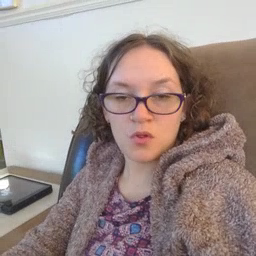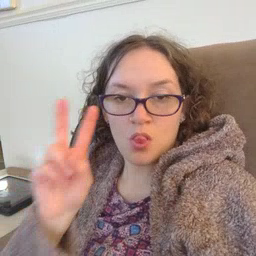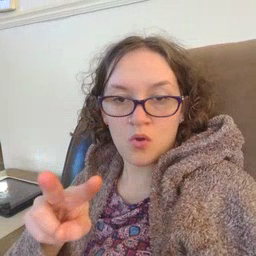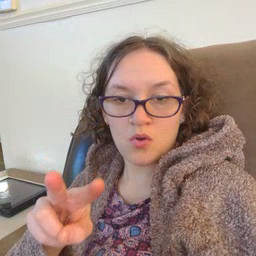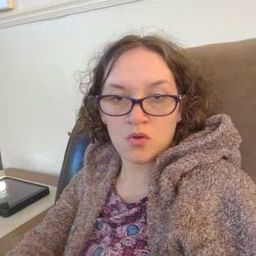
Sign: look